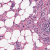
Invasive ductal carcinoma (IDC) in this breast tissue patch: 1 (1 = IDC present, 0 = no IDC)